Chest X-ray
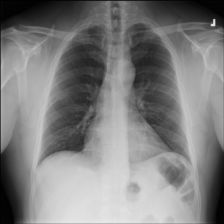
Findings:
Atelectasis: negative
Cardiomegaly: negative
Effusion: negative
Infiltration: negative
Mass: negative
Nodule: negative
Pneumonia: negative
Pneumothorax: negative
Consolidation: negative
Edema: negative
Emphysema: negative
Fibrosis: negative
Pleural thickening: negative
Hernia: negative